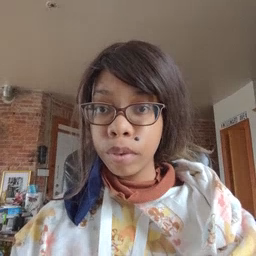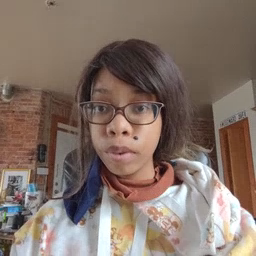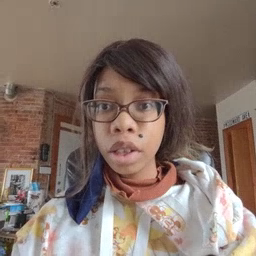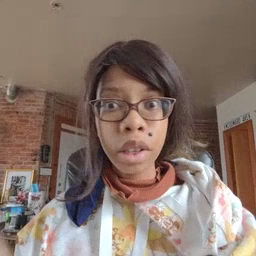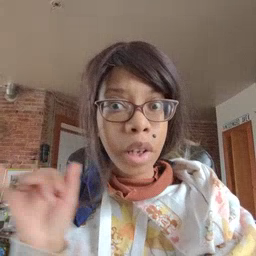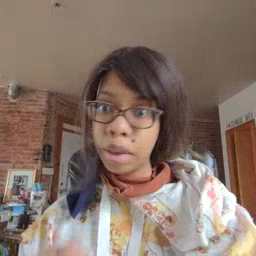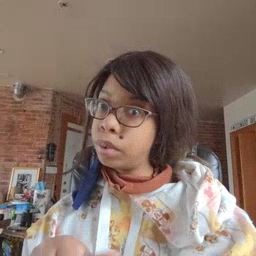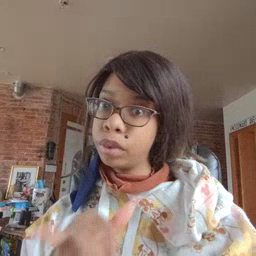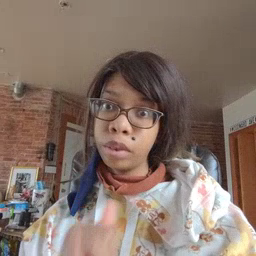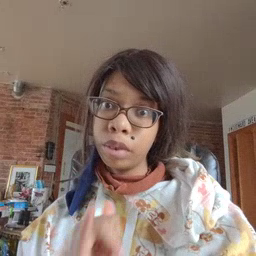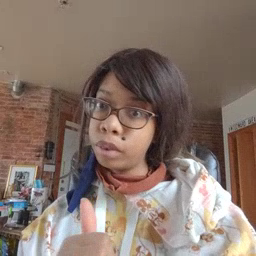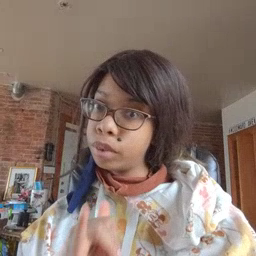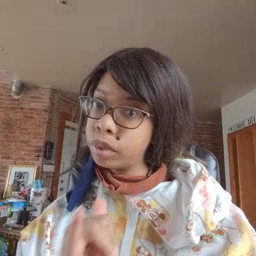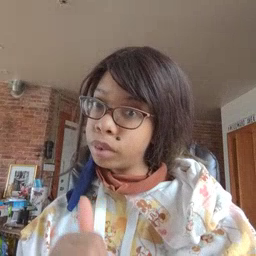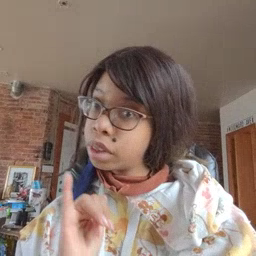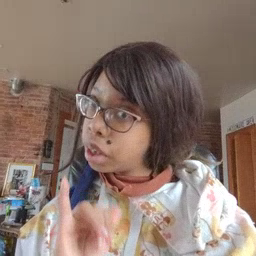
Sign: same